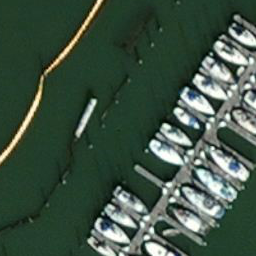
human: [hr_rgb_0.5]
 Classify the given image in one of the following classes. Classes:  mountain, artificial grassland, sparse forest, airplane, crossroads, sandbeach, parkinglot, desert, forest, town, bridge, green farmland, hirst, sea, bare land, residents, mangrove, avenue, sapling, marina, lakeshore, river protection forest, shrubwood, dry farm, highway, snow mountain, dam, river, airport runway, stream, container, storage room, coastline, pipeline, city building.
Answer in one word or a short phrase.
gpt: marina